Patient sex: M
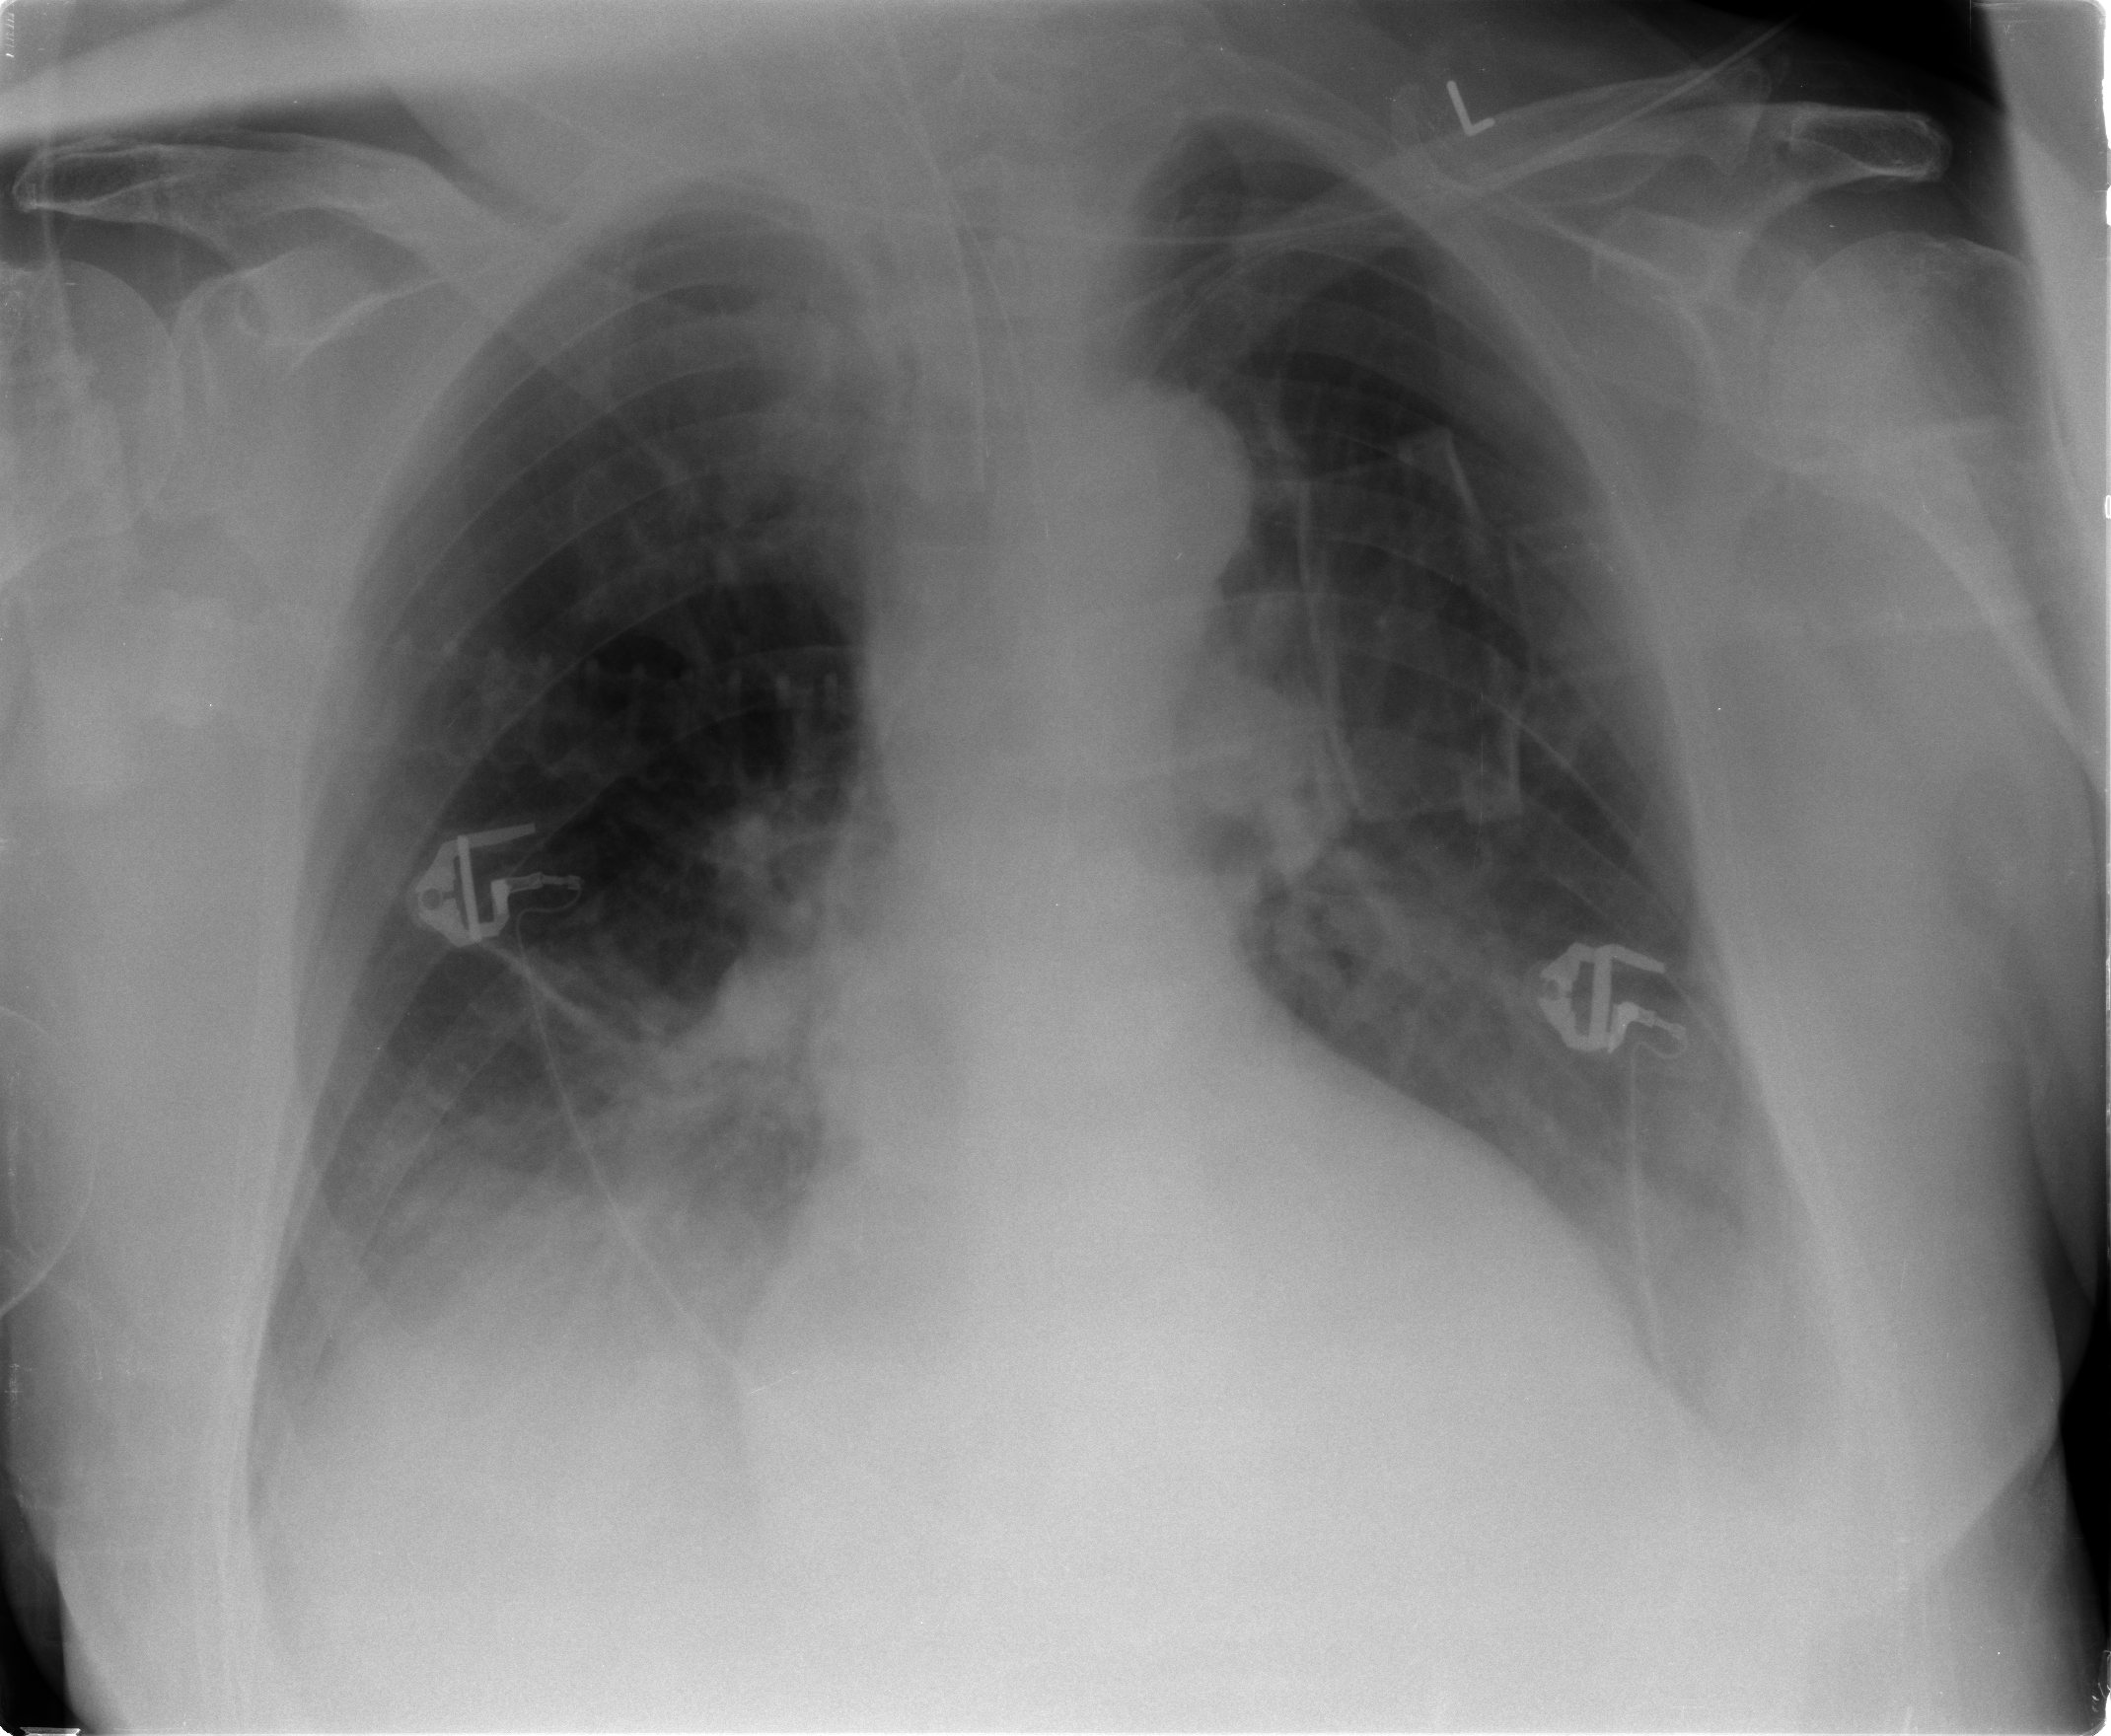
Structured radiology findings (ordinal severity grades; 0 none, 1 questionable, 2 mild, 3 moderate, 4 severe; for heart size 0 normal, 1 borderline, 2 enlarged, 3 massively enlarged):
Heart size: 1
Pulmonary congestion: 1
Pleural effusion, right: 2
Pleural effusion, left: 1
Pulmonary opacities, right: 1
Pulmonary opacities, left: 0
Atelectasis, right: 2
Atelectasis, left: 1